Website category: movie
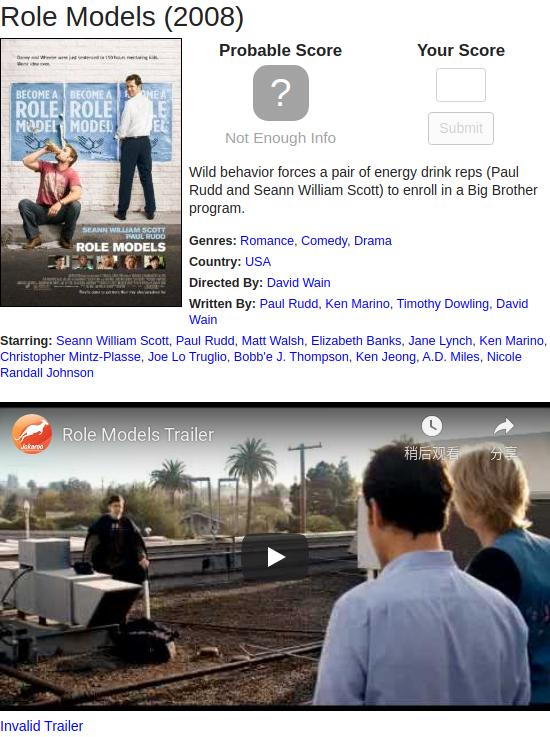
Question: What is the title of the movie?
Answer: Role Models

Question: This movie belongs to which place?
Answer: USA

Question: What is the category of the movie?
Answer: Romance

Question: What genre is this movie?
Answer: Romance

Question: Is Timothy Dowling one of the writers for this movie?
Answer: yes

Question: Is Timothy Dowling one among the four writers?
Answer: yes

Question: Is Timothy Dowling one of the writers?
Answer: yes

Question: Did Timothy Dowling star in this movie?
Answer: no

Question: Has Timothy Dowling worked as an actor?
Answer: no

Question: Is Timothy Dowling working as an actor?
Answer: no

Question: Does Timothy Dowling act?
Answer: no

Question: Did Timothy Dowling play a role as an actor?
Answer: no

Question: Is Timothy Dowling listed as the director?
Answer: no

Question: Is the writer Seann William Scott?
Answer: no

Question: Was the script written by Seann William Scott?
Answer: no

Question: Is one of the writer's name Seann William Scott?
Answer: no

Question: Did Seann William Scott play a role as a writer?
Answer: no

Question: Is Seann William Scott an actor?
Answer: yes

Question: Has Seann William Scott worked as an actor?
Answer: yes

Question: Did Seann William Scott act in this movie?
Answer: yes

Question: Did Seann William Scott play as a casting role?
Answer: yes

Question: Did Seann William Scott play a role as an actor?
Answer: yes

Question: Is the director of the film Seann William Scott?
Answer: no

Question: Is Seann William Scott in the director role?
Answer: no

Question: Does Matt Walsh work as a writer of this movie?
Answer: no

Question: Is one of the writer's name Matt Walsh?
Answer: no

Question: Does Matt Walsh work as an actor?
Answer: yes

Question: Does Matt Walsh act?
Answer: yes

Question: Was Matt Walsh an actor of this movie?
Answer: yes

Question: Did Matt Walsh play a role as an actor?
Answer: yes

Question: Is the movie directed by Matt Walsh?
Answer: no

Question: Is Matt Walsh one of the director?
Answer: no

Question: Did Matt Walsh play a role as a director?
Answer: no

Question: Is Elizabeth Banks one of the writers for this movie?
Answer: no

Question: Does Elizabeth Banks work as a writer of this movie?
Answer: no

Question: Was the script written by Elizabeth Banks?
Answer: no

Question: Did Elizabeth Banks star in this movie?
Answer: yes

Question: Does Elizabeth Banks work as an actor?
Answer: yes

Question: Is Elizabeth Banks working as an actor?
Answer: yes

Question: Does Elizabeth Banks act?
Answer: yes

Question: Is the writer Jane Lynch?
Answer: no

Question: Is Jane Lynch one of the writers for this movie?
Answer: no

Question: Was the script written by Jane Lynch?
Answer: no

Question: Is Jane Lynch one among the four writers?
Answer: no

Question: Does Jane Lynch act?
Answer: yes

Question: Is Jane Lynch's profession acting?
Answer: yes

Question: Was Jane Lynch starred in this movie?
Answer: yes

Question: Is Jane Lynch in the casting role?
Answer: yes

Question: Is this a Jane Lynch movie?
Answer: no

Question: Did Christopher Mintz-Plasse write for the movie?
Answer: no

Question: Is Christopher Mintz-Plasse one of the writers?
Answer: no

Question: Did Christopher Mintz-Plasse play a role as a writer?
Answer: no

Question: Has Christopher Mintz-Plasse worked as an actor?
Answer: yes

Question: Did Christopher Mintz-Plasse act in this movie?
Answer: yes

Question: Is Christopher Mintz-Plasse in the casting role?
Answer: yes

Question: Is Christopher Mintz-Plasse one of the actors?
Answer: yes

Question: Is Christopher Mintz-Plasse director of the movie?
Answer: no

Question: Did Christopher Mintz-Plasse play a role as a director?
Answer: no

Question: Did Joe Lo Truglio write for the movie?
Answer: no

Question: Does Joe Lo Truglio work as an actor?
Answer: yes

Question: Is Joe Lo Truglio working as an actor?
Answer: yes

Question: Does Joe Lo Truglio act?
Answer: yes

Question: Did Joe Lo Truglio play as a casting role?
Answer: yes

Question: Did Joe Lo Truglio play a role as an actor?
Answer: yes